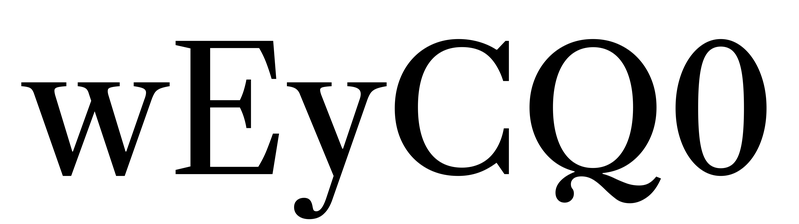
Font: LibreCaslonText_Regular